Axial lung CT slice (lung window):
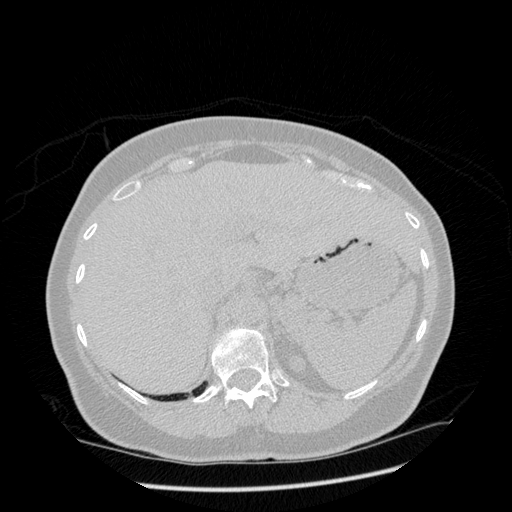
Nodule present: no